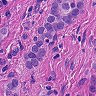
Metastatic tissue present: yes